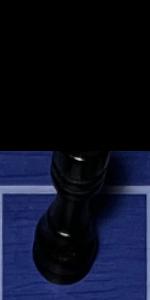
Label: Rook_Black